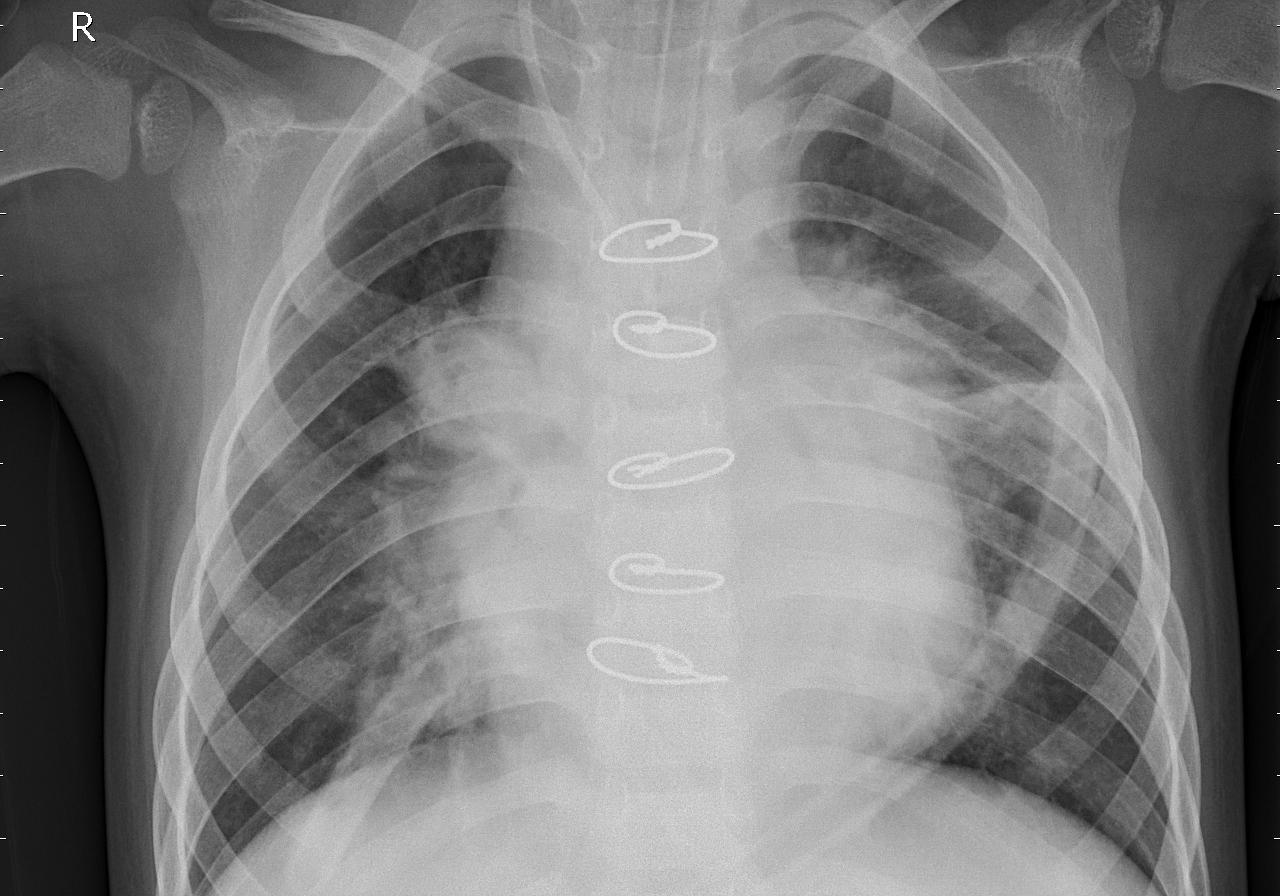
Diagnosis: PNEUMONIA